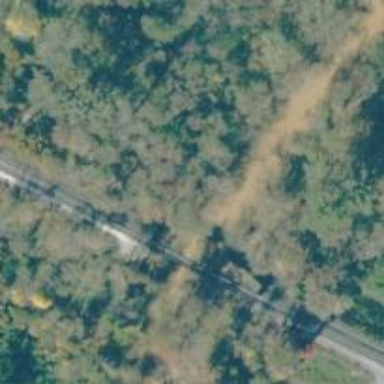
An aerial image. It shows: Railway bridge.